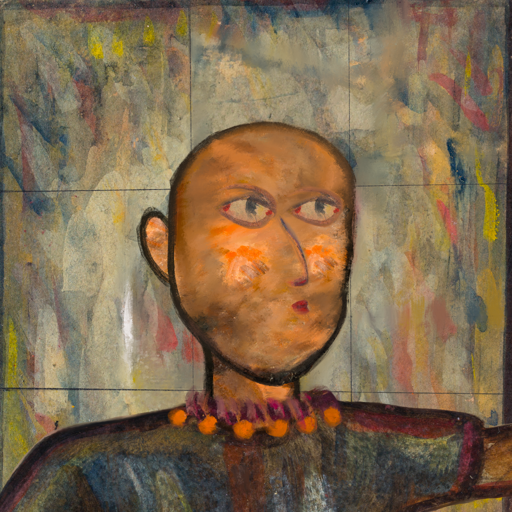
Background: GypsyMother, Head And Neck Side: Gypsy_Queen, Face Side: GypsyMother, Bust: Mosgoul, Hair Side: Blank, Head Accessory: Blank, Second Necklace: Blank, Necklace: Doll, Baby: Blank